Question: All 'shopify' experts are knowing that default debut theme is not having the version of ajax api.
I am developing my own website where i need to use cart update ajax.
I have tried with below code but it is giving me the errors in console.
'''
jQuery.post('/cart/update.js', {updates: {<PHONE>: 2}});
'''
Screenshot:

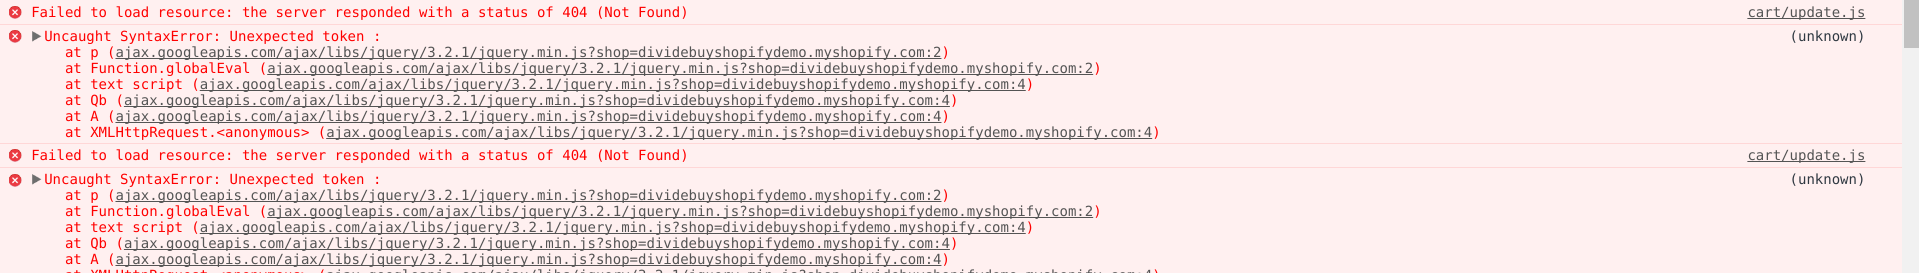
Answer: The ID that you were passing was a ID, but the ID that Shopify expects for all of it's add/change/update endpoints is the ID. Changing to a legal variant ID should solve the problem.
Cheers!